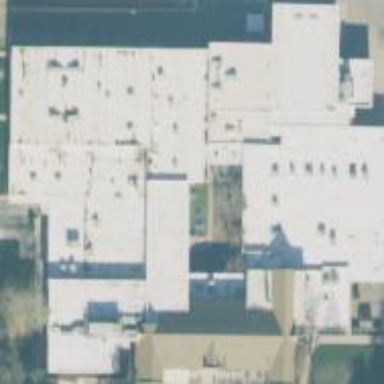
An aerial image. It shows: School building with school amenities.